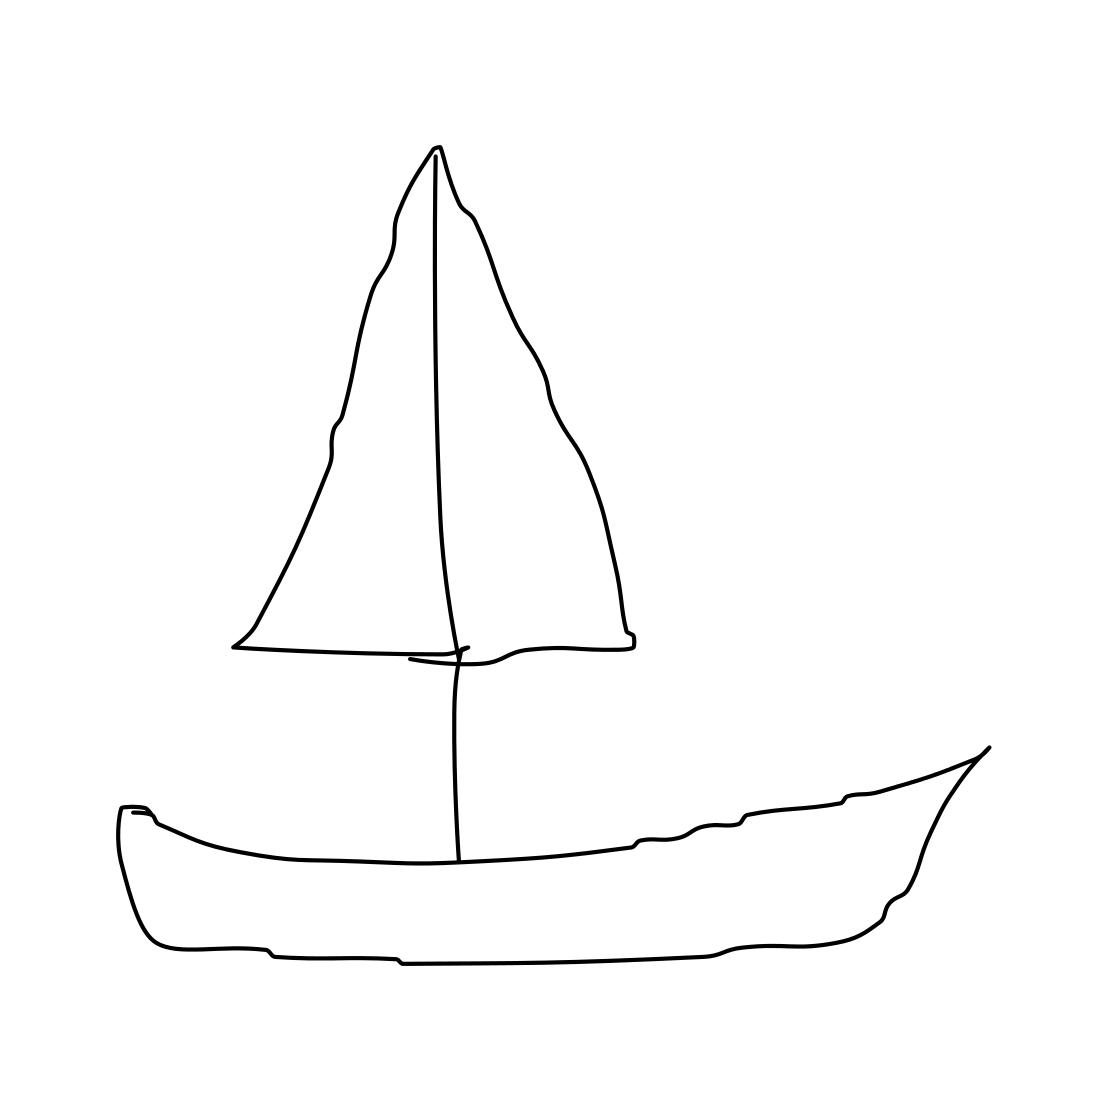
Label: sailboat